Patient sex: M
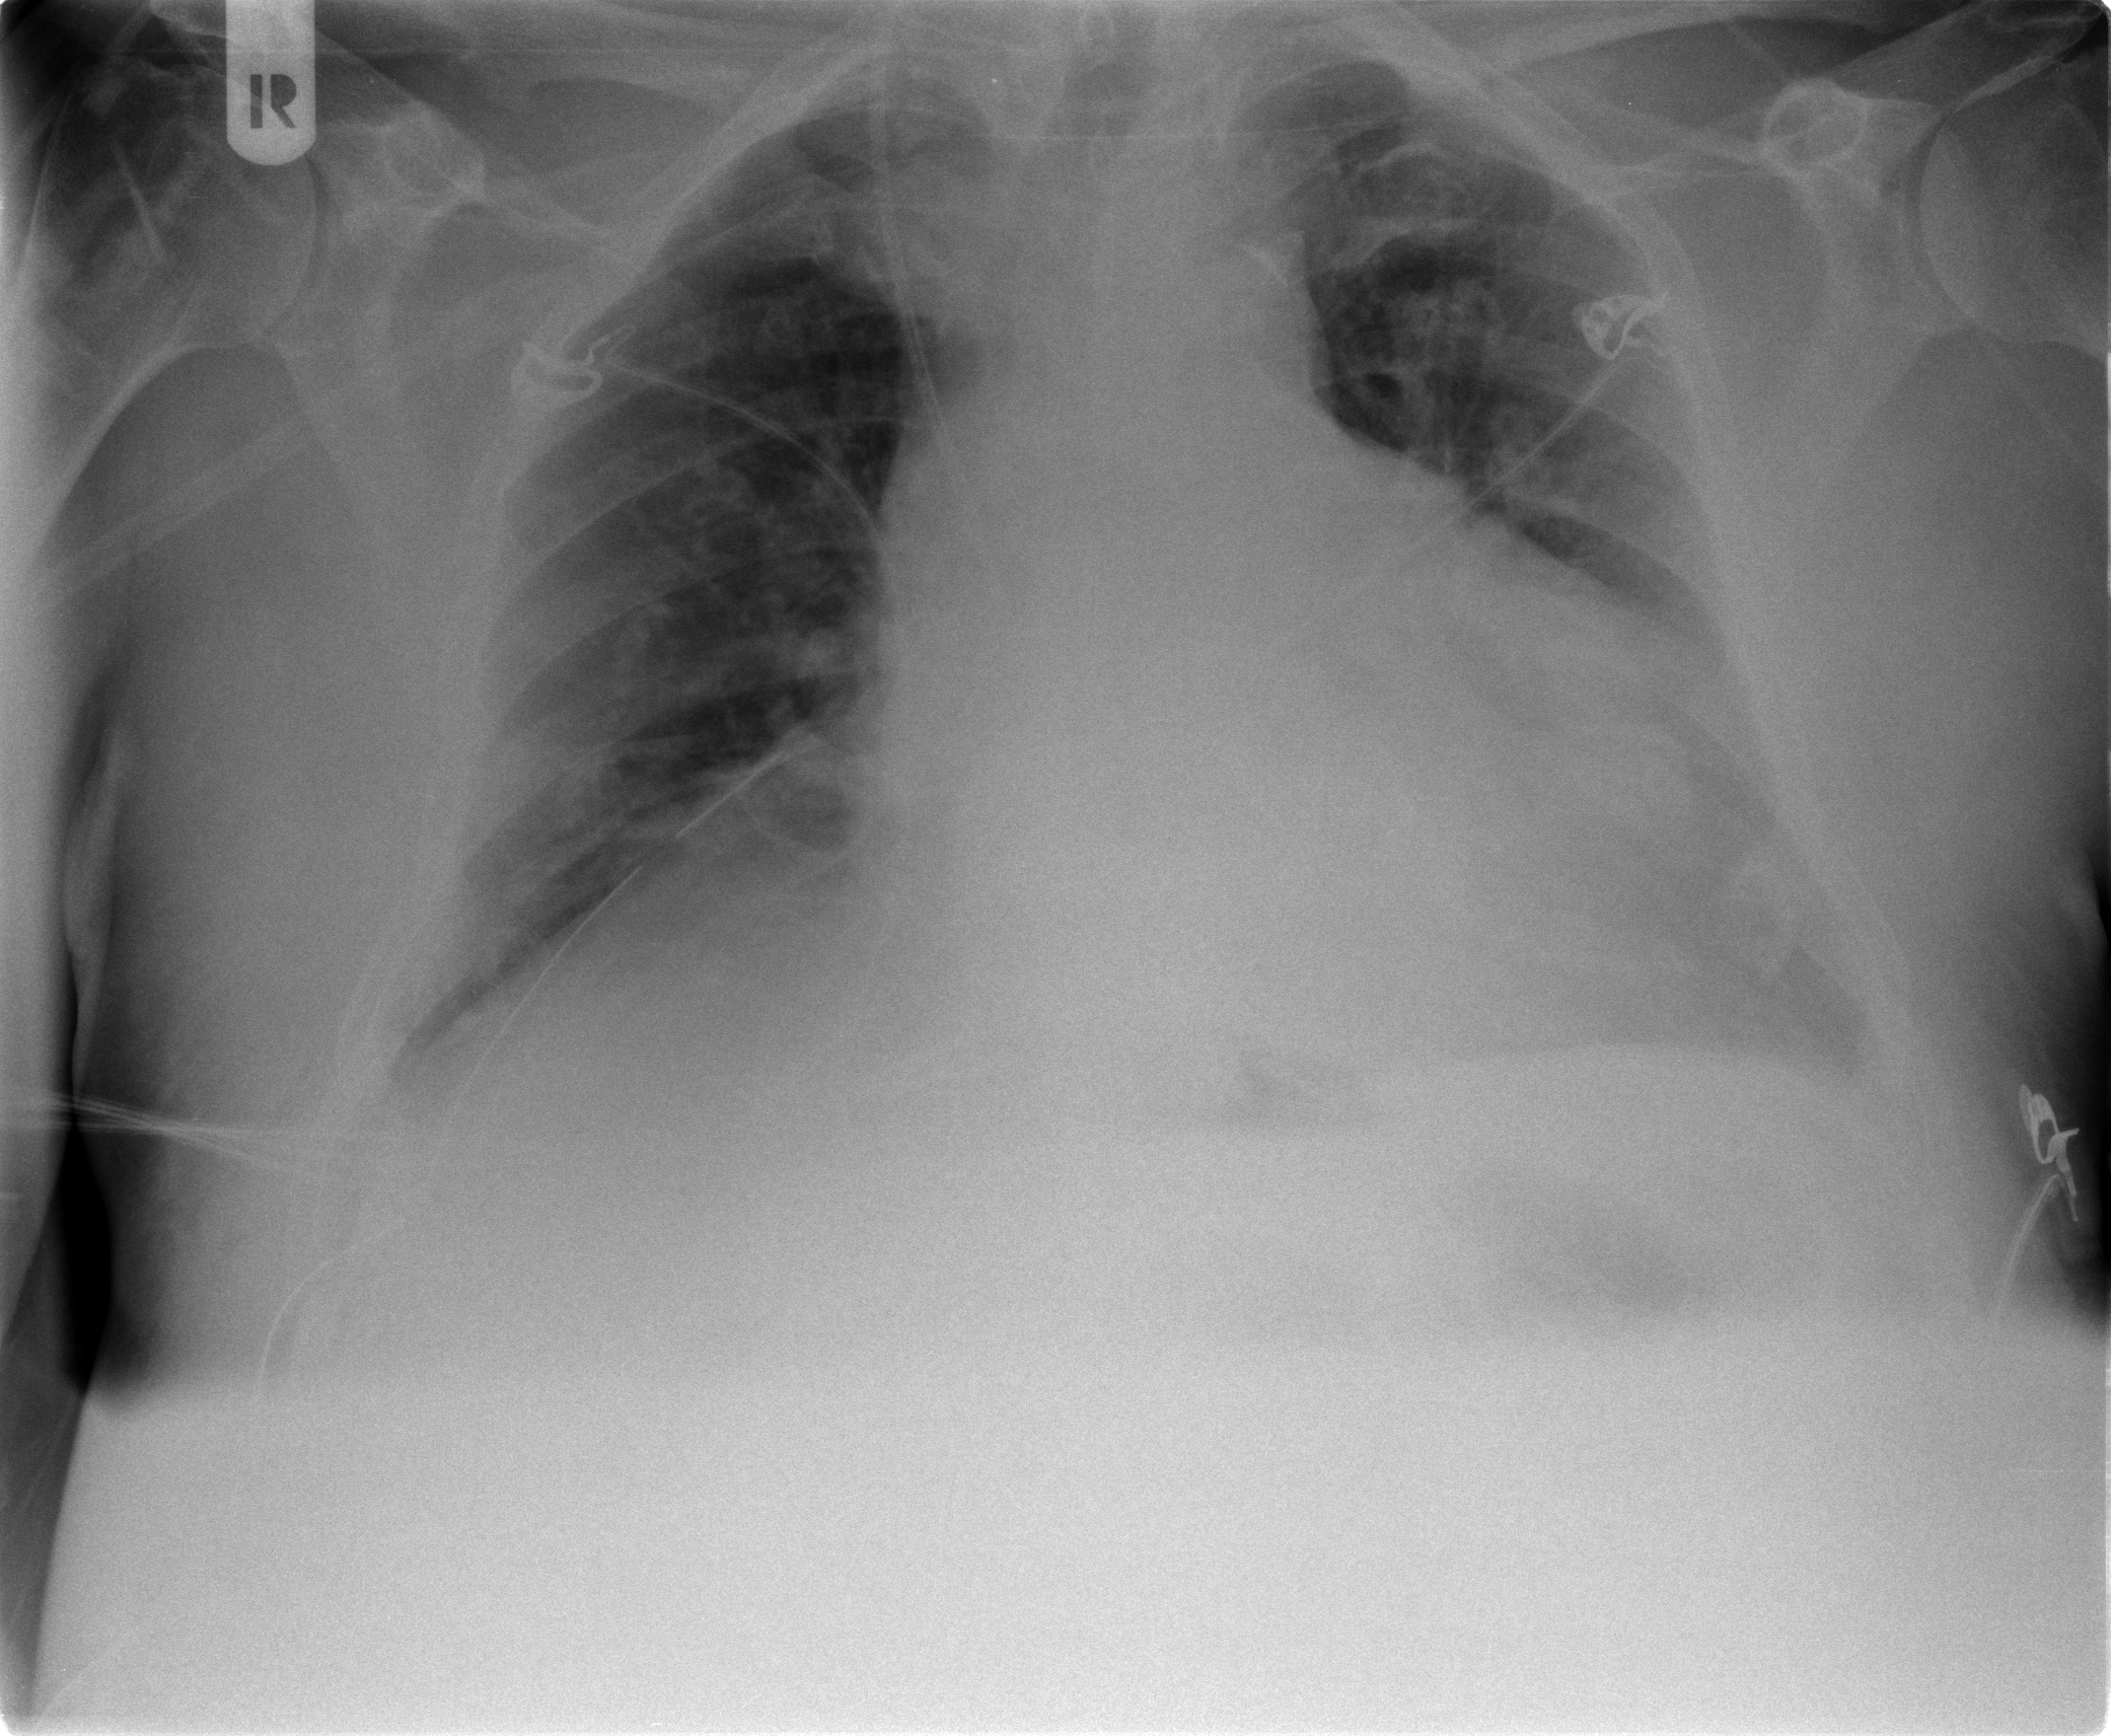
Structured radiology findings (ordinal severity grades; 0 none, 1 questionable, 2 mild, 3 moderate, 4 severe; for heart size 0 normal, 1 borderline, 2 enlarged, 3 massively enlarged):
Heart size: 2
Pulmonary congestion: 0
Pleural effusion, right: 2
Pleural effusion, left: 1
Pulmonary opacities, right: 0
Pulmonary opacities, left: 0
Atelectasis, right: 2
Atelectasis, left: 2